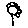
Label: flower